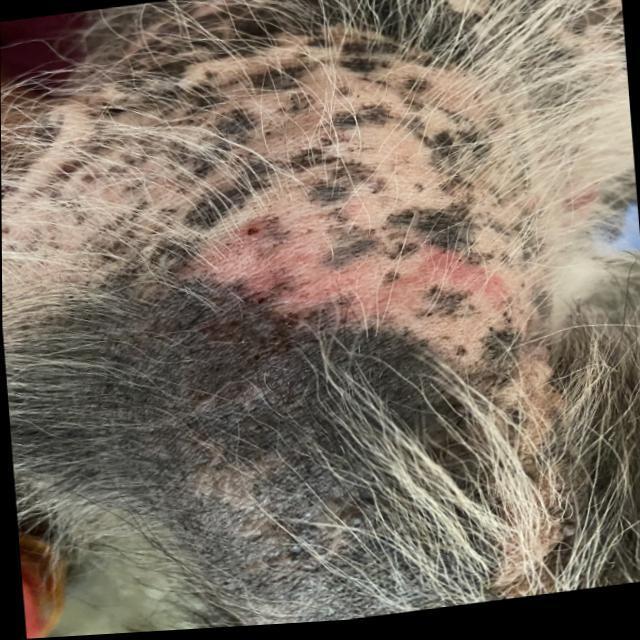
Canine demodicosis (Demodex mange) — caused by Demodex canis mites. Presents with alopecia, follicular papules, pustules, and comedones. Often localized on face and forelimbs.